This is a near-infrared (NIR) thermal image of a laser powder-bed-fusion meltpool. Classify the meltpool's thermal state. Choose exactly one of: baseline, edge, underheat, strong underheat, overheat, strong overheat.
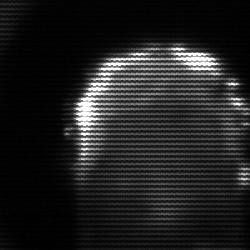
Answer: baseline